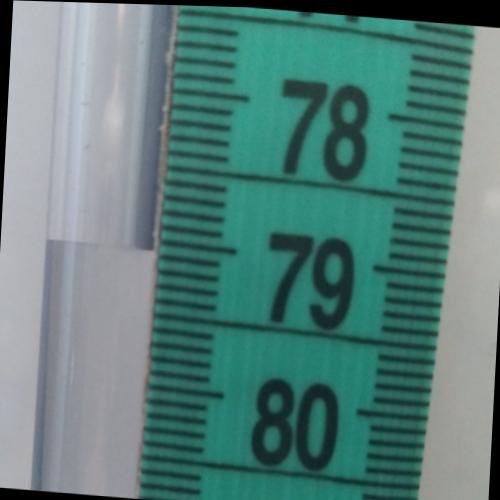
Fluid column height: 79.1 cm